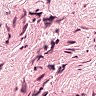
Metastatic tissue present: no